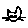
Label: cat